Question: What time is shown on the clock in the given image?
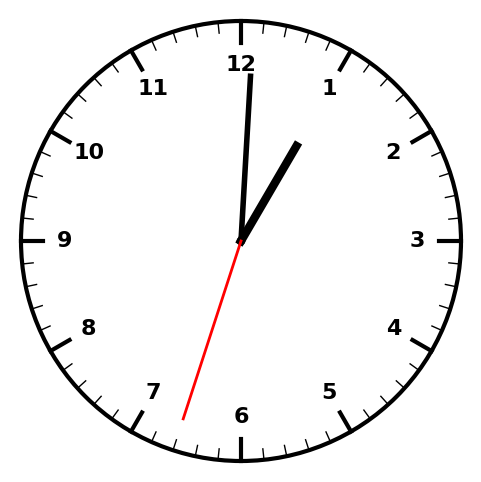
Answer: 01:00:33